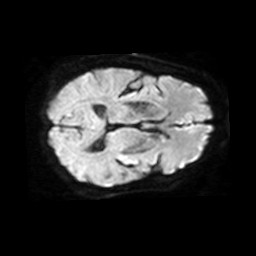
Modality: TRACE
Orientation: axial
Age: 68
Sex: female
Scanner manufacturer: philips
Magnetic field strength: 1.5 T
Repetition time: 4.694 s
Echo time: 0.07764 s